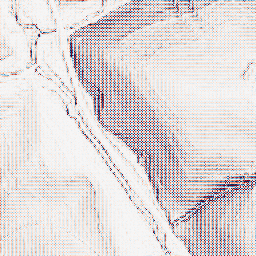
Category: wavelet
Decomposition family: wavelet_biorthogonal
Decomposition parameters: wavelet: bior1.3
level: 1
Upsampling method: sinc_hamming
Upsampling parameters: scale: 8
kernel_size: 8
Upsampling scale: 8